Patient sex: F
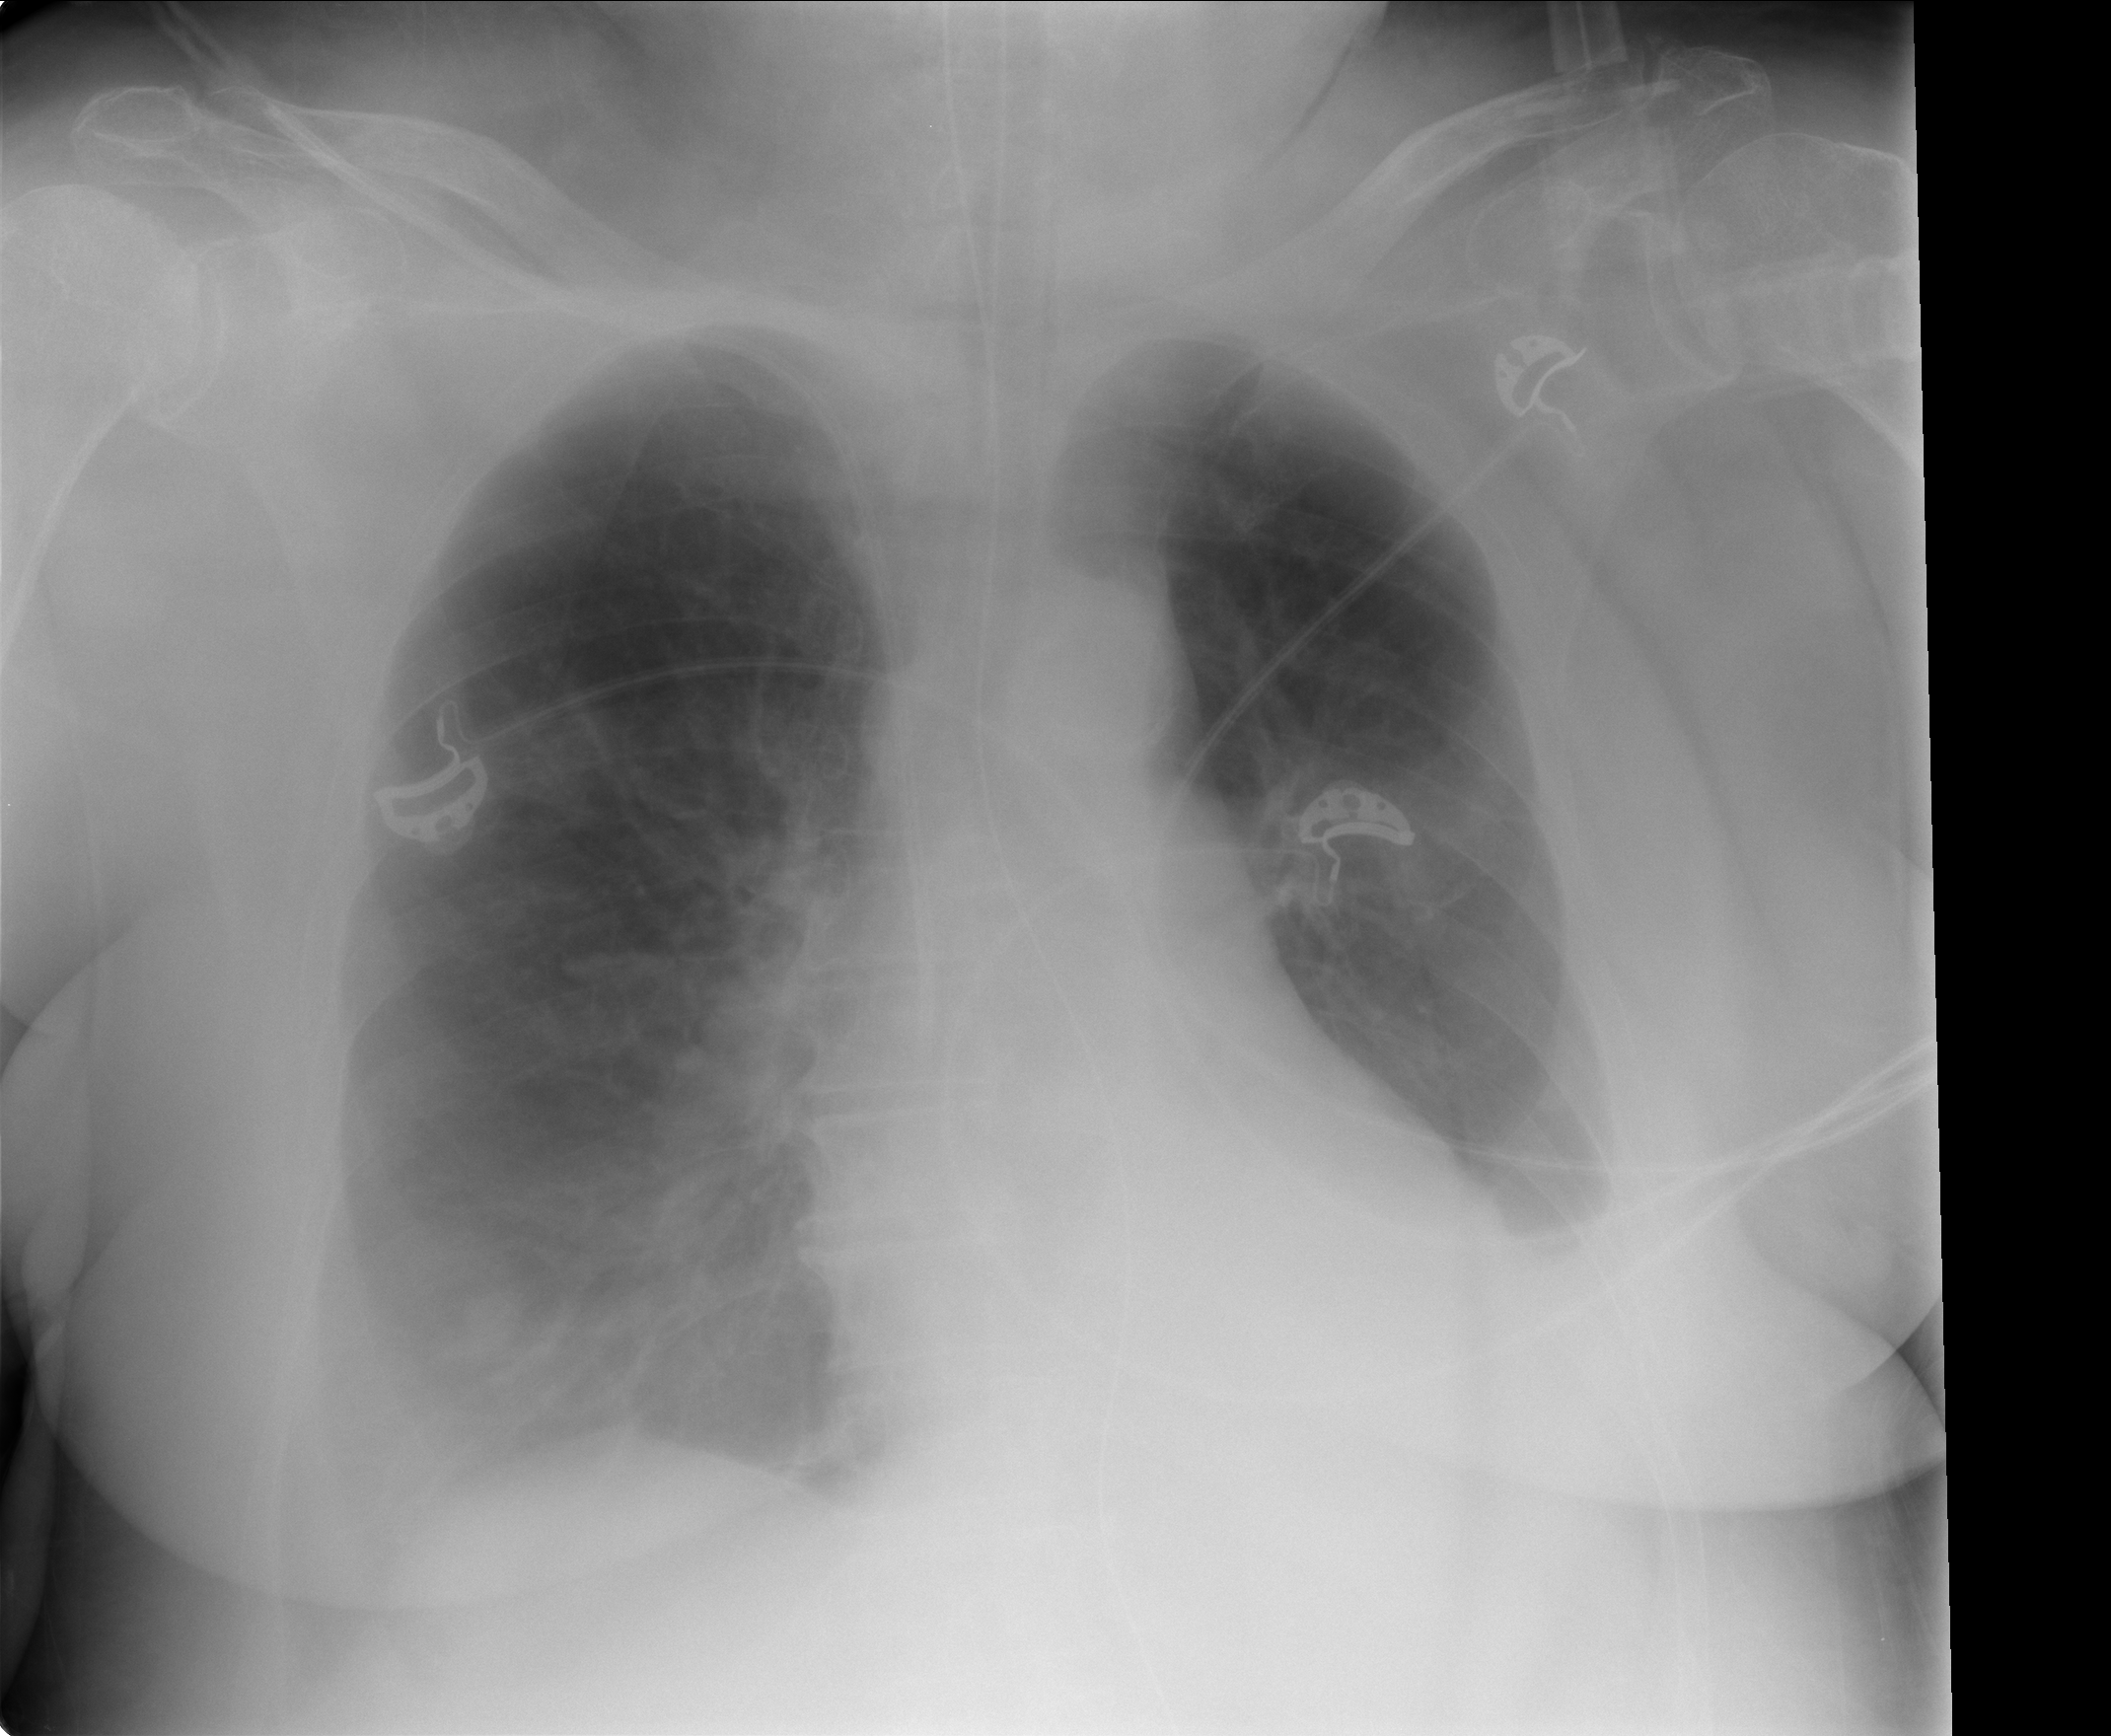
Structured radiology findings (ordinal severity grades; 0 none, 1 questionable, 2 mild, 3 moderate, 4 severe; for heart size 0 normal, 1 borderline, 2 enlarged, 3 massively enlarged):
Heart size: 0
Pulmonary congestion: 0
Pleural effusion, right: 2
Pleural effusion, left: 2
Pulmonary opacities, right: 1
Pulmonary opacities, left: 0
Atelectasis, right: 2
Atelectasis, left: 2